Field crop: maize
Growth stage: 2
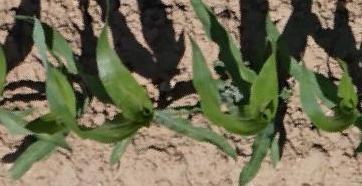
Species: maize